Question: first see the image prepared in paint.

I want to design a flexible page which will have this type of four division. and hence change in monitor screen or browser size re-sizes window automatically. This all 4 box should fit 100% browser screen and any monitor size and avoiding scroll bar to appear ever. so can any one tell me how to code it in css stylesheet.
here is my code.
html:
'''
<div id="bottomleft">
</div>
<div id="topleft">
</div>
<div id="topright">
</div>
<div id="bottomright">
</div>
</div>
</body>
'''
css:
'''
*
{
margin: 0;
padding: 0;
}
#wrapper
{
margin: 0px auto;
height: 100%;
width: 100%;
}
#bottomleft
{
position:relative;
height: 50%;
width: 50%;
border: 1px solid black;
float: left;
}
#topleft
{
position:relative;
height: 50%;
width: 50%;
border: 1px solid black;
float: right;
}
#topright
{
position:relative;
height: 50%;
width: 50%;
border: 1px solid black;
float: left;
}
#bottomright
{
position:relative;
height: 50%;
width: 50%;
border: 1px solid black;
float: right;
}
'''
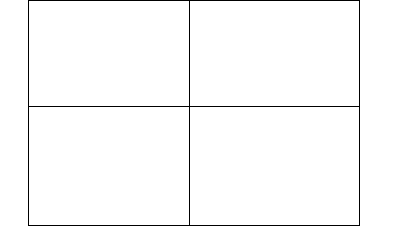
Answer: <URL>
HI now define your 'body, html height 100%;' in css as like this
and define 'box-sizing' in your 'id'
'''
body, html{
height:100%;
}
#bottomleft, #bottomright, #topright, #topleft{
box-sizing:border-box;
-moz-box-sizing:border-box;
-webkit-box-sizing:border-box;
}
'''
<URL>